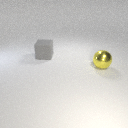
large gray rubber cube behind large yellow metal sphere